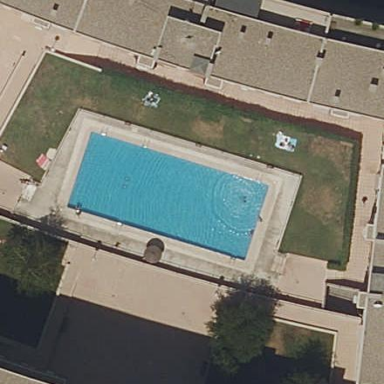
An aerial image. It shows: Swimming pool located in leisure land.